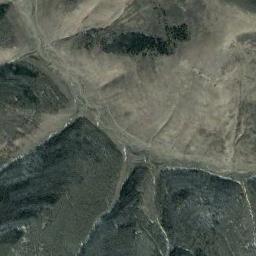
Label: mountain